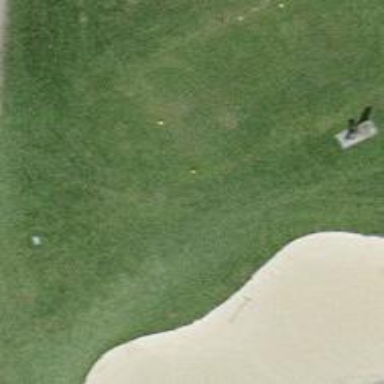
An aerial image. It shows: Golf tee on grass surface.